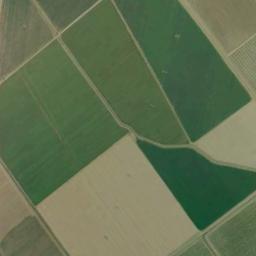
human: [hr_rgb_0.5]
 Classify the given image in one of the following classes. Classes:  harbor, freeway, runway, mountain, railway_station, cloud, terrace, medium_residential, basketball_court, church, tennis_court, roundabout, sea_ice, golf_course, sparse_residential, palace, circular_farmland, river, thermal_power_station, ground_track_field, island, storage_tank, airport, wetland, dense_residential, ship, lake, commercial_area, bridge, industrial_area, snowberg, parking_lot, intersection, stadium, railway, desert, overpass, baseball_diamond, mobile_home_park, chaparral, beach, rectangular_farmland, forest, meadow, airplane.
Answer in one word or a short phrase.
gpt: rectangular_farmland